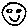
Label: smiley face